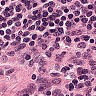
Metastatic tissue present: no